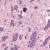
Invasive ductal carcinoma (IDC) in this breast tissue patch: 1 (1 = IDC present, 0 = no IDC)